Question: this is my core data model:

I'm trying to get all LanguageEntries from a database for a given category.categoryName and languageset.languageSetName e.g.
'''
NSFetchRequest* fetchRequest = [[NSFetchRequest alloc] init];
NSEntityDescription *entity = [NSEntityDescription entityForName:@"LanguageEntry" inManagedObjectContext:del.managedObjectContext];
[fetchRequest setEntity:entity];
NSString* predicateString = [NSString stringWithFormat:@"Category.categoryName = %@ AND LanguageSet.languageSetName = %@",
@"Food", @"English####Spanish"];
fetchRequest.predicate = [NSPredicate predicateWithFormat:predicateString];
NSError *error = nil;
NSArray* objects = [del.managedObjectContext executeFetchRequest:fetchRequest error:&error];
'''
This always returns 0 objects. If I set the predicate string to match on one relationship (e.g. Category.categoryName = Food or languageSet.languageSetName = English####Spanish) it will return data.
This is baffling, can anyone shed some light?
->Ken
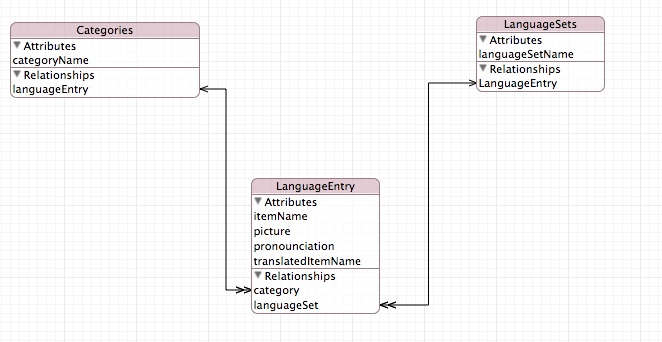
Answer: Your can't think of Core Data as SQL. There is no such thing as a "join" in Core Data. In this case, your trying to find the intersection of two sets of objects. Close to a join logically but not in the implementation details. And the programming devil is always in the details.
Try using the logical equal "==" like so:
'''
@"Category.categoryName == %@ AND LanguageSet.languageSetName == %@"
'''
I believe that will solve your problem.
The data model has a predicate editor hidden way in it. It can help you set up predicates even if you don't embed them in fetches in model itself. Just select an entity, in your case "LanguageEntity", then add a . The edit predicate will appear and you can use the dialog to create the predicate. It will display a textual version of the predicate that you can copy into your code.